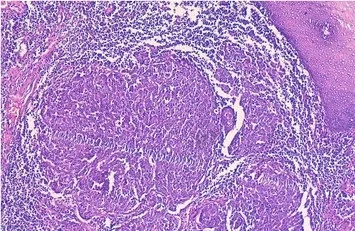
Microscopic appearance: the tumor is composed of compact nests and sheets of epithelial cells surrounded by a prominent component of mature lymphocytes and plasma cells. Hematoxylin and eosin stain; original magnification x100.
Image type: pathology (h&e)